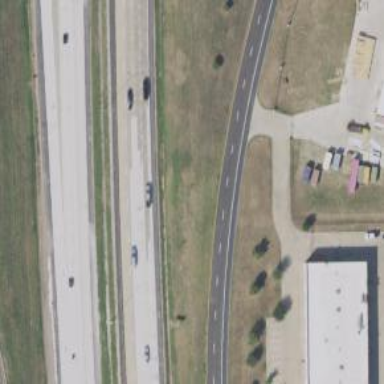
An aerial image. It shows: Secondary road with frontage road.